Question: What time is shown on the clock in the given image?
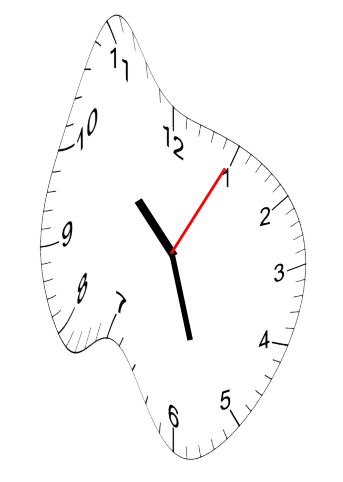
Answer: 10:27:05